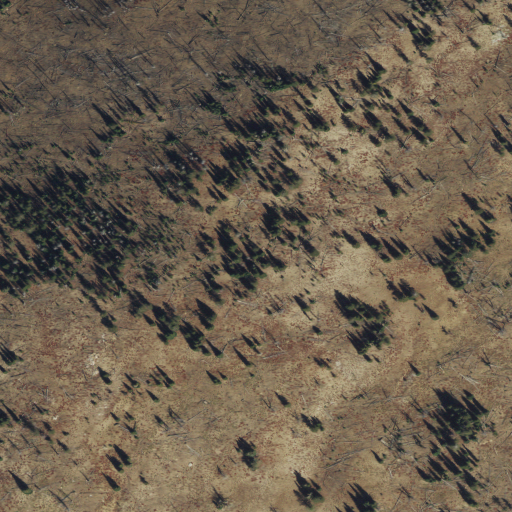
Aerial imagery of ridge(s) in Idaho named Tyndall Ridge containing shrub, evergreen forest, and grassland